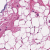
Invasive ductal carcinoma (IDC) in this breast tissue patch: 0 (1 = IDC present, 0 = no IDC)